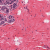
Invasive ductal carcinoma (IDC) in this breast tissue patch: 0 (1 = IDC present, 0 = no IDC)